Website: home-depot
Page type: review-order
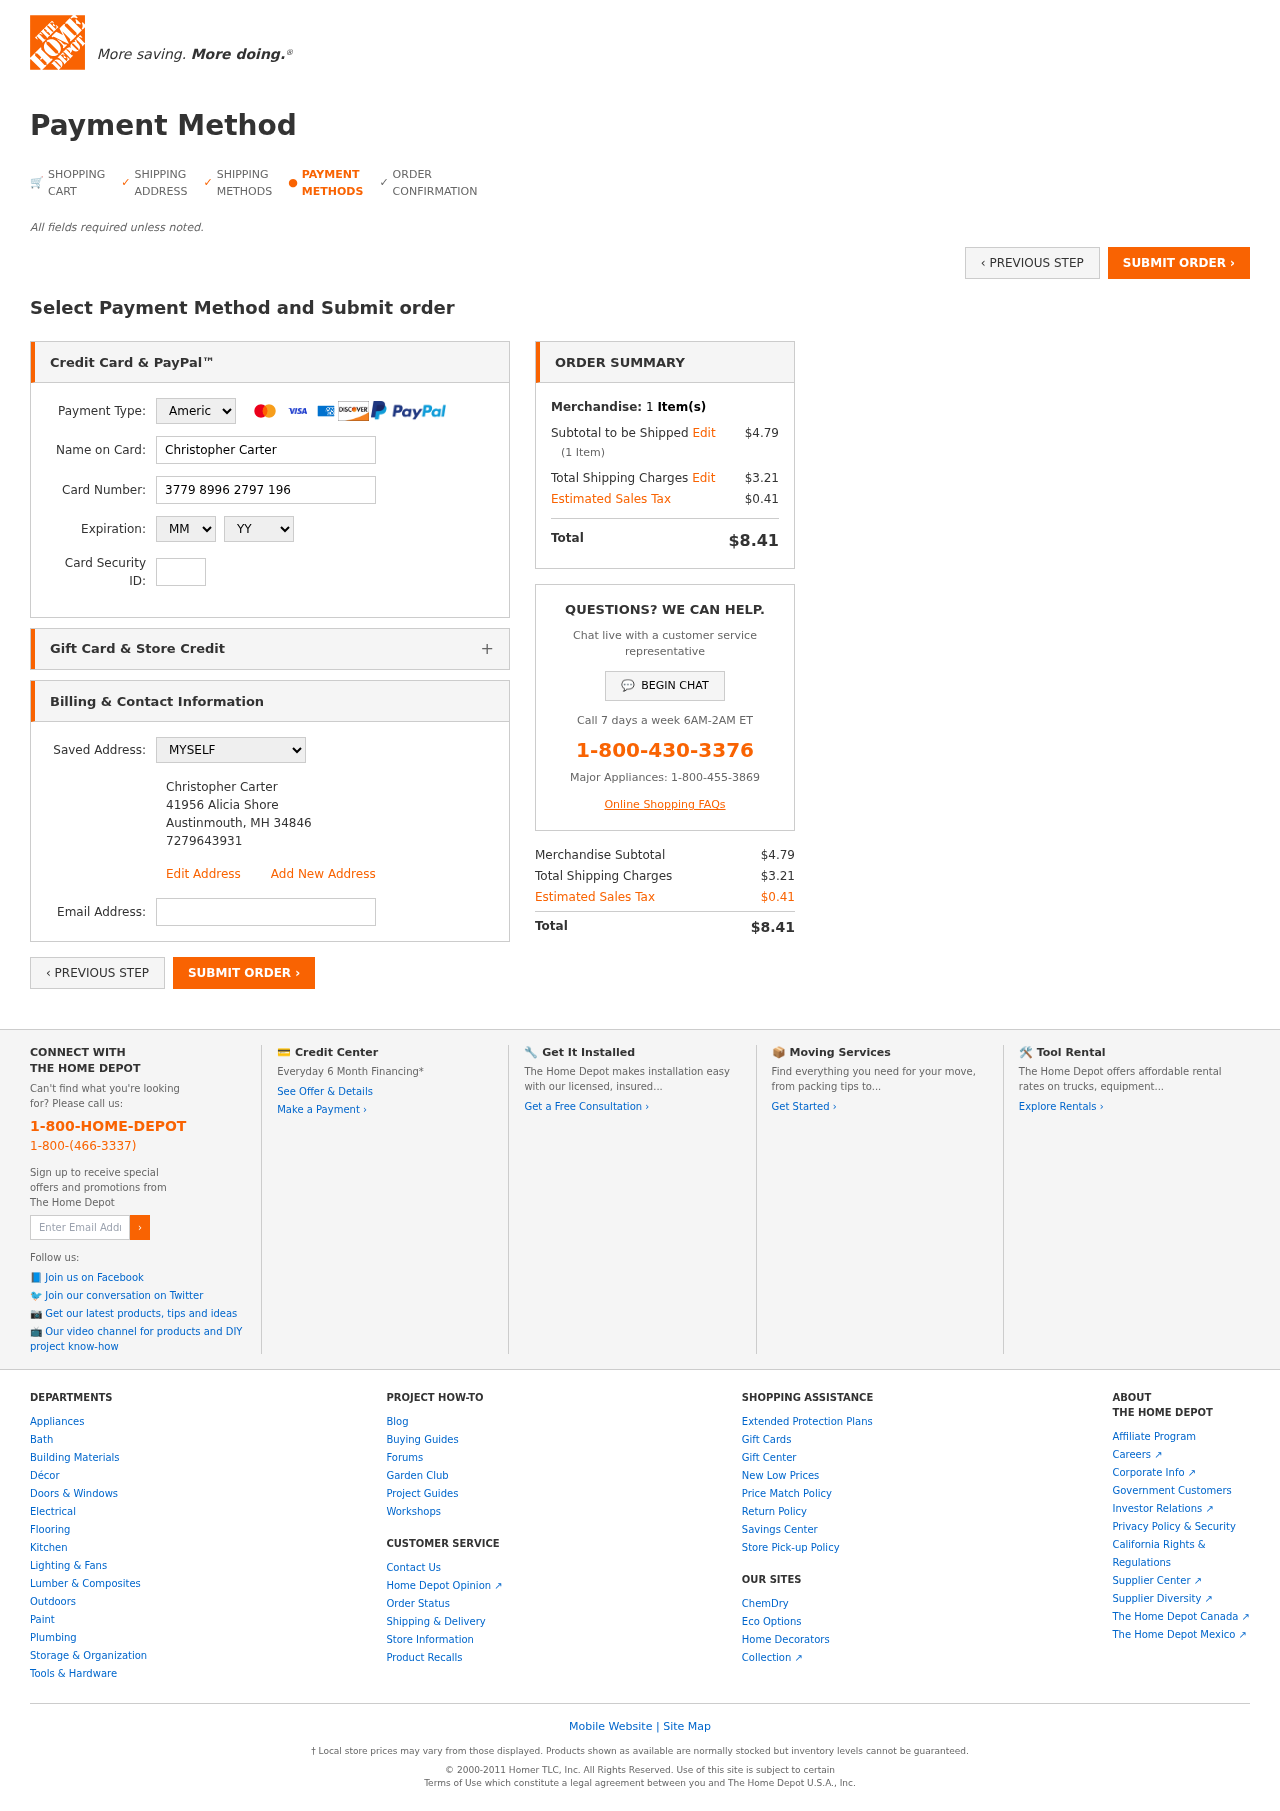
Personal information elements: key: PII_CARD_CVV
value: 1468
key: PII_CARD_EXPIRY_MONTH
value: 02
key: PII_CARD_EXPIRY_YEAR
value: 26
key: PII_CARD_NUMBER
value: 3779 8996 2797 196
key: PII_CARD_TYPE
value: American Express
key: PII_EMAIL
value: ccarter@hotmail.com
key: PII_FULLNAME
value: Christopher Carter
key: PII_FULLNAME2
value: Christopher Carter
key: PII_STREET2
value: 41956 Alicia Shore
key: PII_CITY2
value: Austinmouth
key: PII_STATE_ABBR2
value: MH
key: PII_POSTCODE2
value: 34846
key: PII_PHONE2
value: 7279643931
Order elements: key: ORDER_NUM_ITEMS
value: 1
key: ORDER_SUBTOTAL
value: $4.79
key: ORDER_NUM_ITEMS2
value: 1
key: ORDER_SHIPPING_COST
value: $3.21
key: ORDER_TAX
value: $0.41
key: ORDER_TOTAL
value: $8.41
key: ORDER_SUBTOTAL2
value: $4.79
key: ORDER_SHIPPING_COST2
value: $3.21
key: ORDER_TAX2
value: $0.41
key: ORDER_TOTAL2
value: $8.41